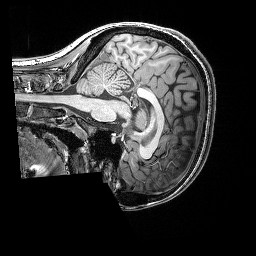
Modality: T1w
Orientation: sagittal
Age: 23
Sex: female
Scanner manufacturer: siemens
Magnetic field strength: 3 T
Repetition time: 2.25 s
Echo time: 0.00418 s